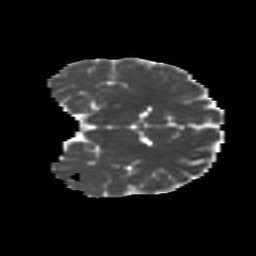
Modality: MD
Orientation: coronal
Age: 12
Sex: male
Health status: ill
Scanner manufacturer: ge
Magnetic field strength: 3 T
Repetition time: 7.5 s
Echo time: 0.079 s